Field crop: tomato
Growth stage: 2
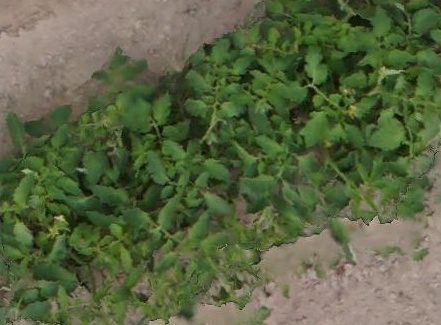
Species: tomato